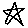
Label: star